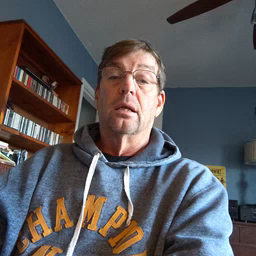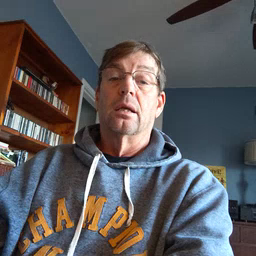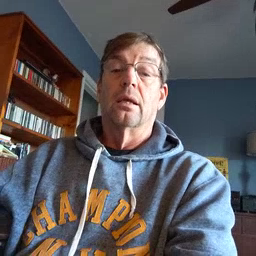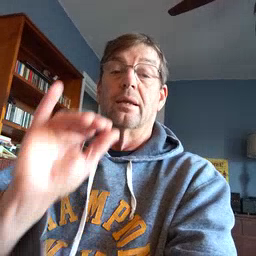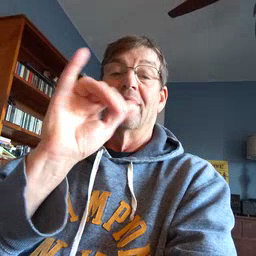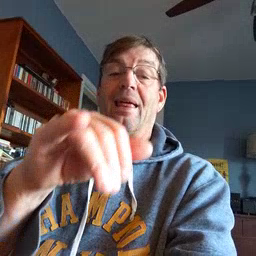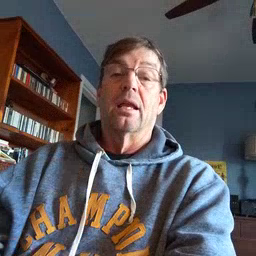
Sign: that